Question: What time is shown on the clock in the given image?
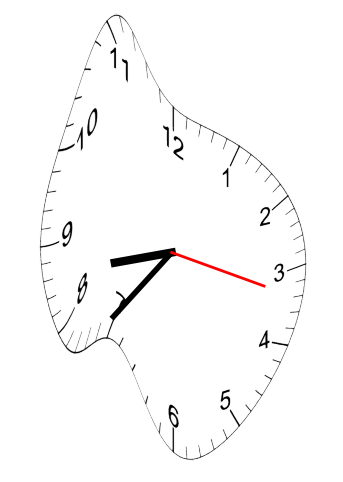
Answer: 08:36:17